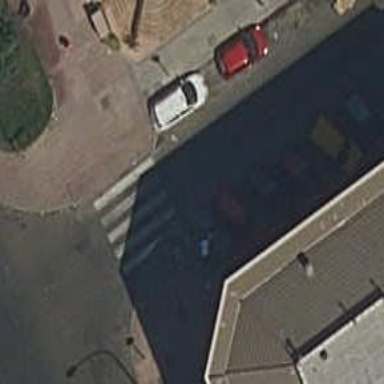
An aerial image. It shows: Uncontrolled zebra crossing on the road.